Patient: sex M, age 53
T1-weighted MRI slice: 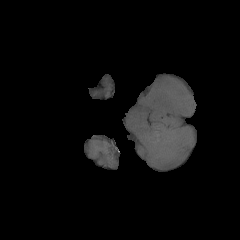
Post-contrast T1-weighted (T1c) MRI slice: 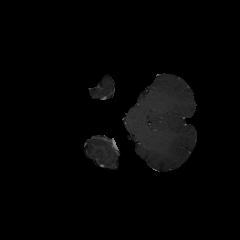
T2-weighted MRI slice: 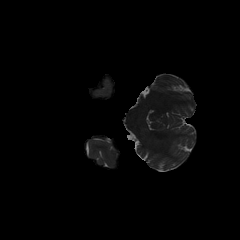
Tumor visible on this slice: no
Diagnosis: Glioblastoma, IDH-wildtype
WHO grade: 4